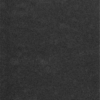
Label: dusty